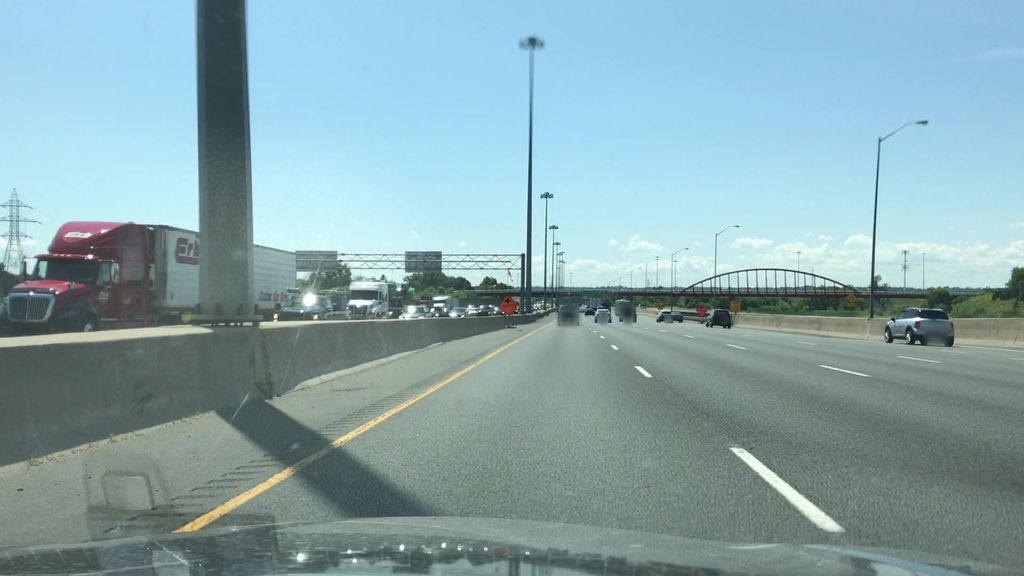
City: hamilton